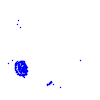
Particle: kaon